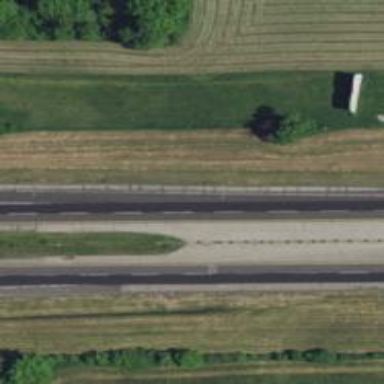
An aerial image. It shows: Asphalt motorway.